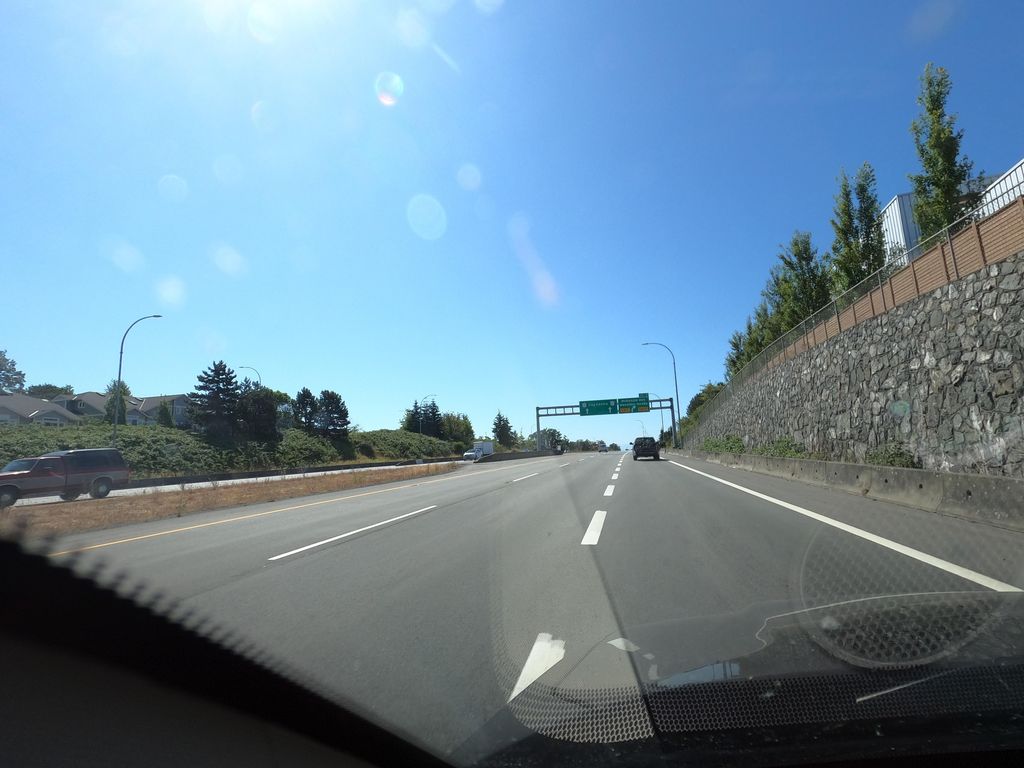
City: victoria